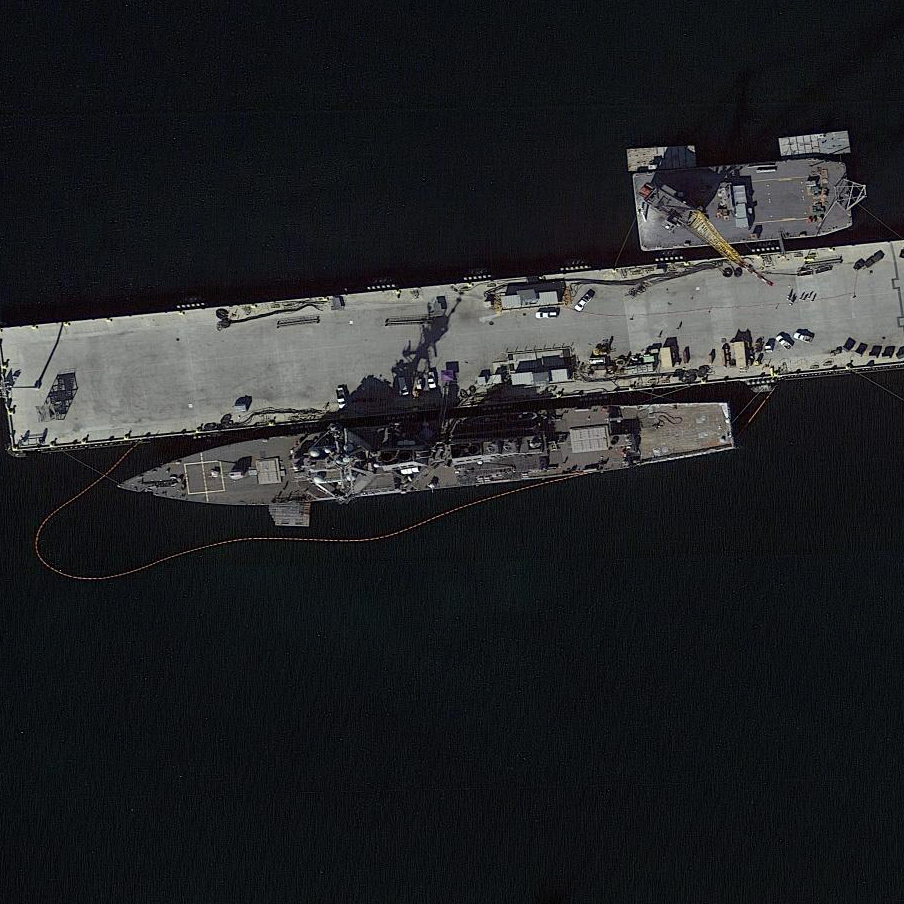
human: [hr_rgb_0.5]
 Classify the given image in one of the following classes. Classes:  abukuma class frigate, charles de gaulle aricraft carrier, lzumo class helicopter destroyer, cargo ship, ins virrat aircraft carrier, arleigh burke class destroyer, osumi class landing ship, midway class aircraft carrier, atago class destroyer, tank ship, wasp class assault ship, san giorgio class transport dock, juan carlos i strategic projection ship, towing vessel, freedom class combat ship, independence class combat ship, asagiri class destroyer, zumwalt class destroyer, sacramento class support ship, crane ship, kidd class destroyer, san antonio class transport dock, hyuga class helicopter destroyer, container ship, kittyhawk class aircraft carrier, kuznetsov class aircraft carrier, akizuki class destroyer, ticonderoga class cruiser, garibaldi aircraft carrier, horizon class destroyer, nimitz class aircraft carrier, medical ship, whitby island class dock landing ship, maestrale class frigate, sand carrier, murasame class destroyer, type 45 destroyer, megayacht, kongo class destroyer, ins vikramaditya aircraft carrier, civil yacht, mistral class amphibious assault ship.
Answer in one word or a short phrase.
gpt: Arleigh Burke class destroyer